Current action and preconditions to check: path_clear

Your task: For each precondition in the list above, predict whether it will hold at this action.

Consider the current scene as observed from the mobile robot's camera, and analyze the predicted future states of all dynamic agents (e.g., people, animals, vehicles, or any moving entities) within the NEXT SECOND.

IMPORTANT: Only answer "very likely" if you are absolutely certain—based on strong, clear evidence—that a dynamic agent will violate the precondition in the predicted future state. Do NOT answer "very likely" for unlikely, ambiguous, or low-probability risks.

Ask yourself for each precondition: Is there a high probability, with clear and convincing evidence, that the predicted future states of any dynamic agent will interfere with the predicted future state of the currently executing action within the NEXT SECOND, causing that precondition to fail?

Assess the risk level based on these predictions. Use "likely" or "very likely" if motions create a clear risk of interference.

Use "neutral" or "improbable" if agents are nearby but their predicted paths are clearly diverging or non-conflicting.

Failure Risk Categories: "very improbable", "improbable", "neutral", "likely", "very likely"

Answer Format: Output ONLY the probability_of_failure value from these categories: "very improbable", "improbable", "neutral", "likely", "very likely"

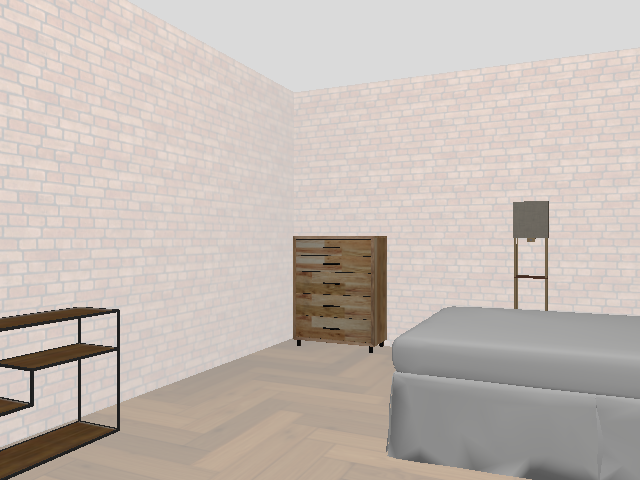

Answer: very improbable